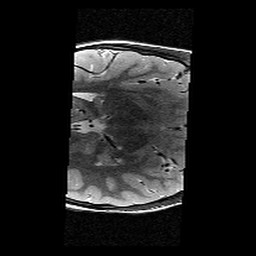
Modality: T2w
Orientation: axial
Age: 9
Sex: female
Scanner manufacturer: siemens
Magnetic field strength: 3 T
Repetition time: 9.23 s
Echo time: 0.067 s